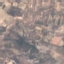
Label: PermanentCrop